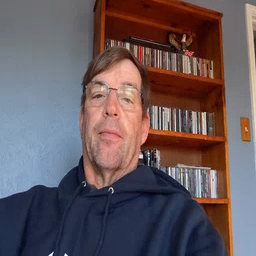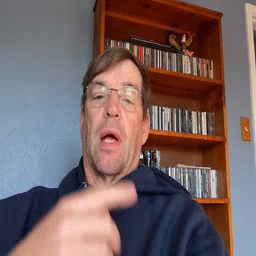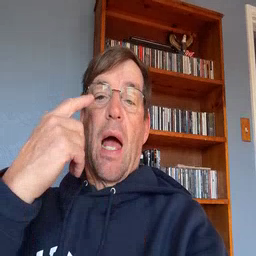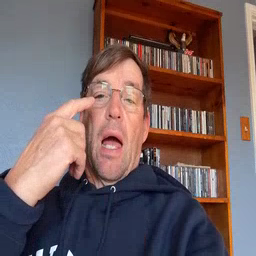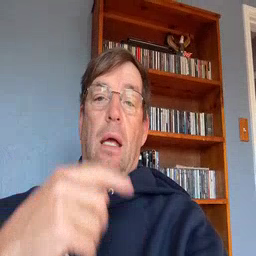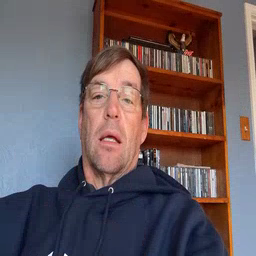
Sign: eye